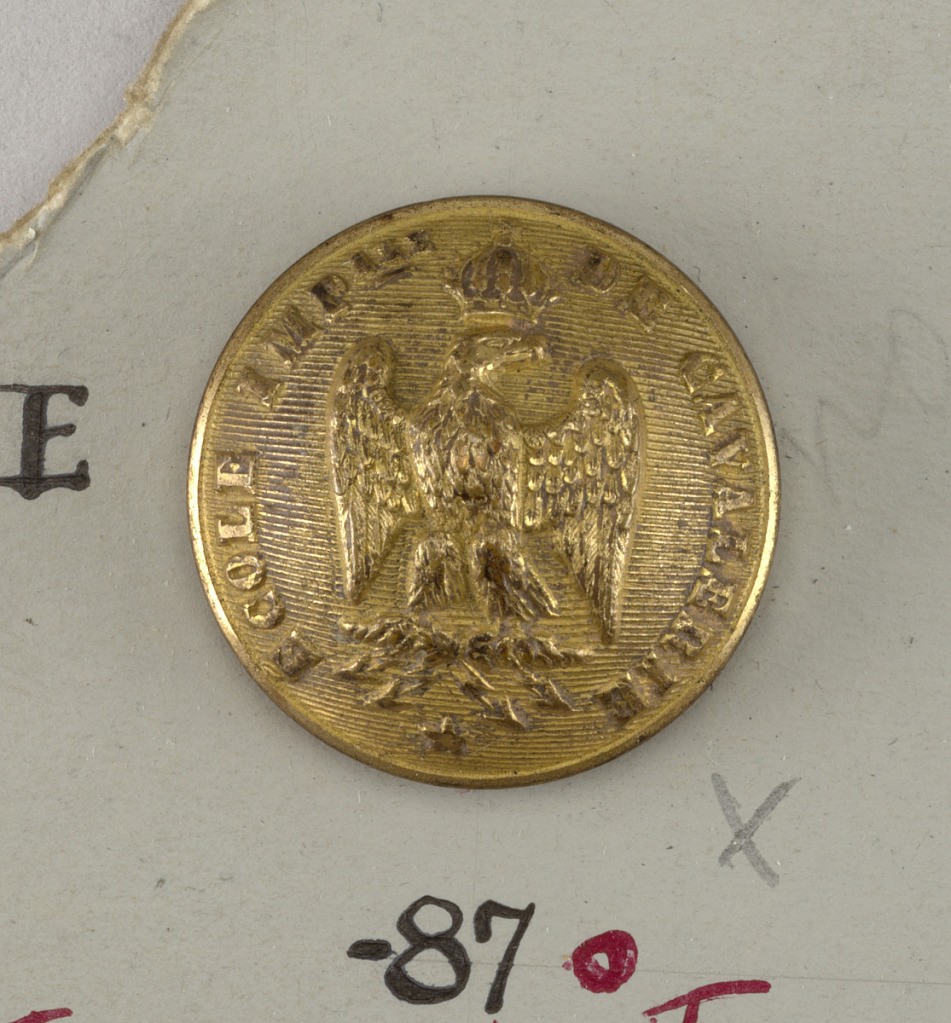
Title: Button
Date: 1855–70
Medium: Brass
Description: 1931-59-87: Crowned eagle, wings spread, resting on bar. Four ...